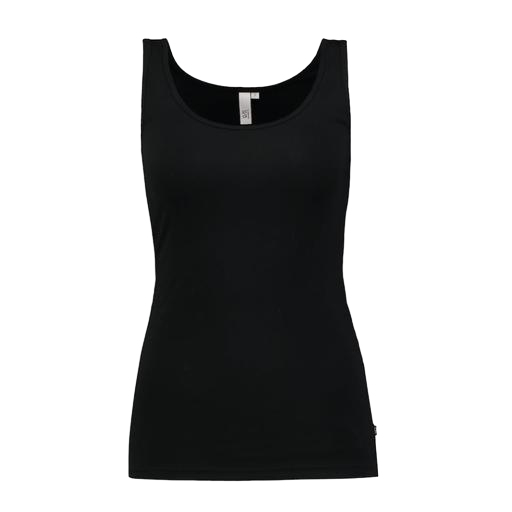
black slim tank, slim scoop tank, black scoop tank, white background